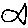
Label: fish